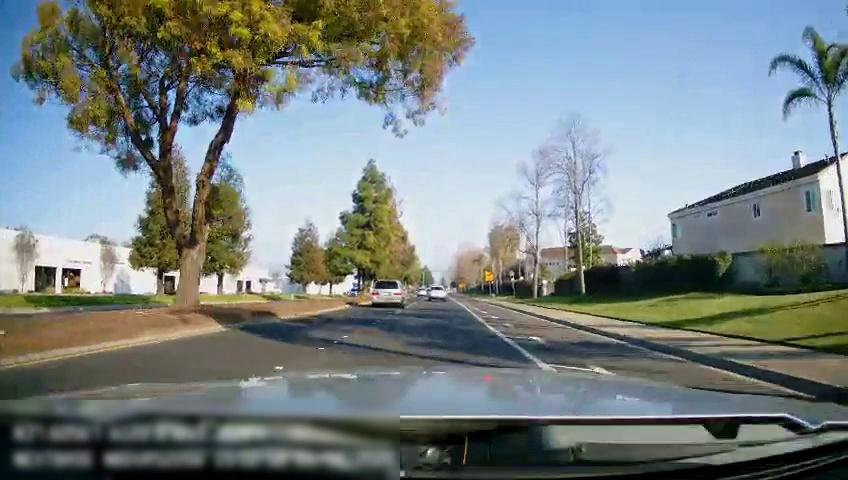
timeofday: Day
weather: Sunny
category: Drivable Space
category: Drivable Space
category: Vehicles | SUV
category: Vehicles | Van
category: Vehicles | SUV
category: Lanes | Alternate Lane
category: Lanes | Current Lane
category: Lanes | Current Lane
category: Traffic | Signs